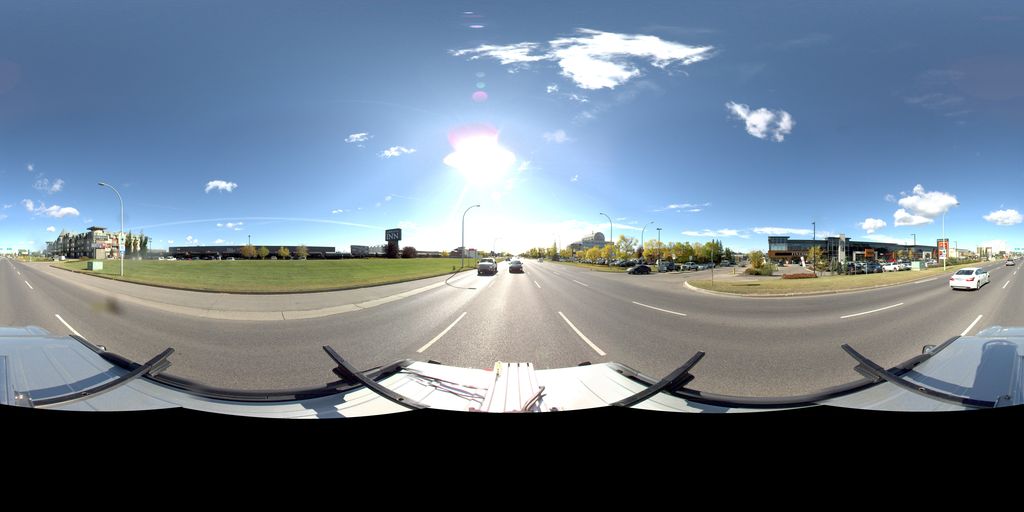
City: edmonton